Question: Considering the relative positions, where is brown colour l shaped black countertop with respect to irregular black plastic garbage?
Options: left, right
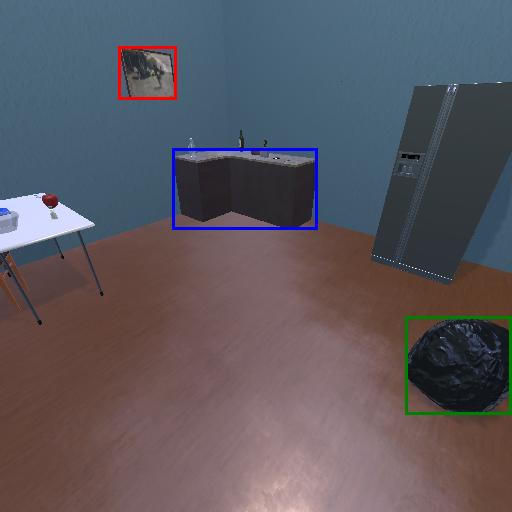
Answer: left